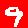
Digit: 9